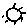
Label: sun